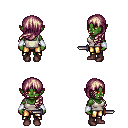
a pixel art fantasy rpg character, female body template, orc, green skin, white pirate shirt, gold greaves, white blonde left-swept hairstyle, white cloth bracers, maroon shoes, dagger, four views (front, back, left, right), 2x2 character sprite sheet, small pixel art, hard edges, no anti-aliasing